Interaction volume radius: 10 \u00c5
Interaction volume height: 15 \u00c5
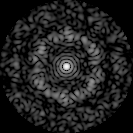
Disorder parameter: 0.7588